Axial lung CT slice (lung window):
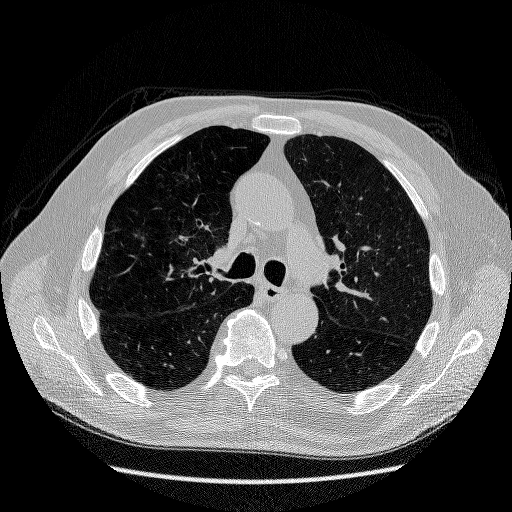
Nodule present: no